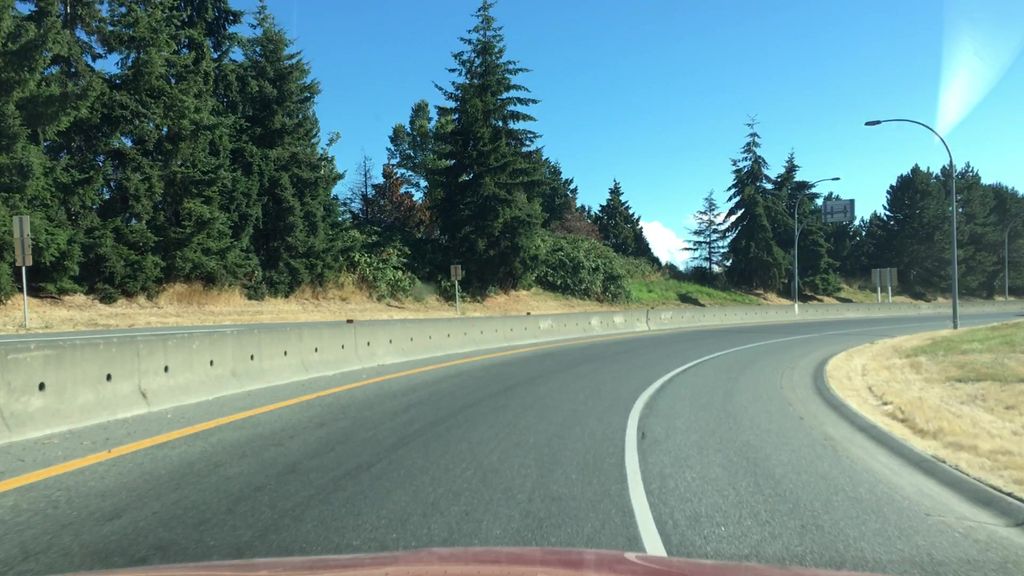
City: victoria